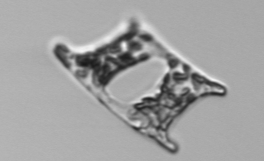
Label: Eucampia